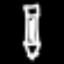
Label: pencil